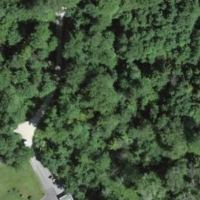
EUNIS habitat code: 41
Species observed at this site:
Prunus padus